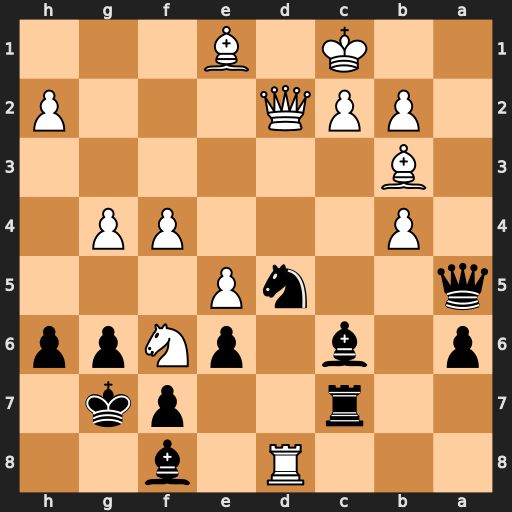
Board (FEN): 3R1b2/2r2pk1/p1b1pNpp/q2nP3/1P3PP1/1B6/1PPQ3P/2K1B3
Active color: b
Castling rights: -
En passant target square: -
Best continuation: Qa1#